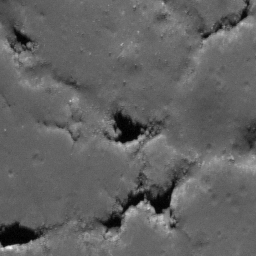
Pit: Messier A 4b
Host crater: Messier A
Host type: impact_melt
Lunar coordinates: latitude -2.046, longitude 46.884